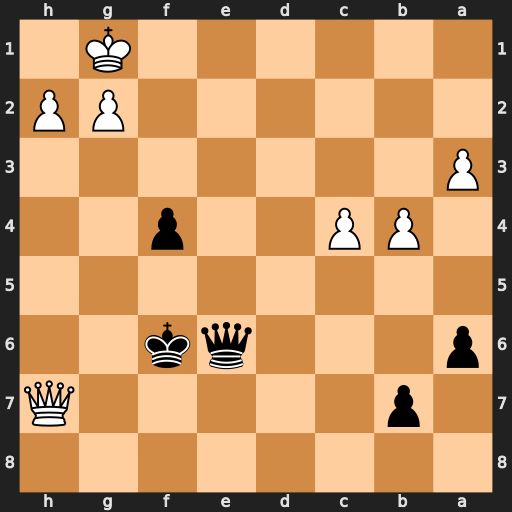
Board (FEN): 8/1p5Q/p3qk2/8/1PP2p2/P7/6PP/6K1
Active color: b
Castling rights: -
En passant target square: -
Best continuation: Qe1#